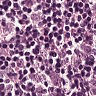
Metastatic tissue present: yes